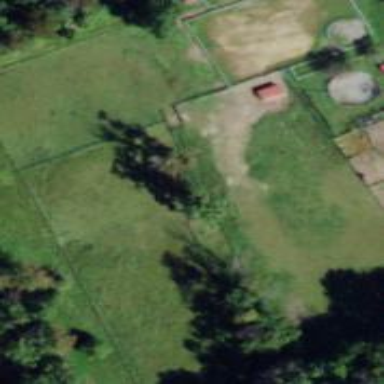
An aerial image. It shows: Farmyard area.